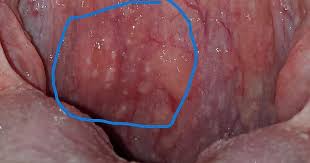
Condition: Mouth Ulcer